Question: I am using the eclipse helper for Java EE development.
I am developing a Struts web application.
In a JSP page I use code like this
'''
<script type="text/javascript" src="<%out.print(getServletContext().getContextPath());%>/js/jquery.js"></script>
<link rel="stylesheet" href="<%out.print(getServletContext().getContextPath());%>/css/home.css" />
'''
When I run my server this page works correctly. However, Eclipse shows an error on 'getServletContext()'
> The method getServletContext() is undefined for the type
__2F_Compiler_2F_WebContent_2F_pages_2F_home_2E_jsp
Here's a screenshot:

Because the page works correctly, I'd like to hide this error in Eclipse. How can I do that?
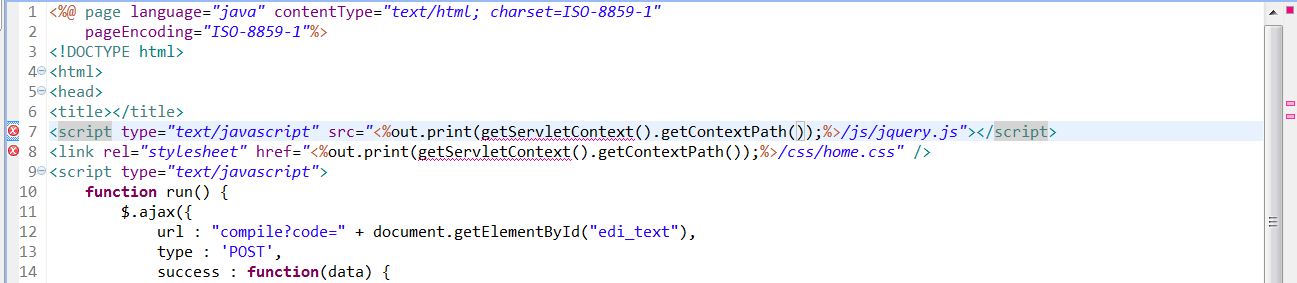
Answer: I can't speak for Eclipse's mistake, but in this specific case, you should be using the implicit JSP scriptlet variable 'application' and not be using 'HttpServlet'-inherited methods.
'''
<script type="text/javascript" src="<%out.print(application.getContextPath());%>/js/jquery.js"></script>
<link rel="stylesheet" href="<%out.print(application.getContextPath());%>/css/home.css" />
'''
---
to the concrete problem, this is a 90's way of writing JSPs which is <URL> since JSP 2.0 which was released more than a decade ago. Are you sure you're reading up to date resources while learning JSP? You should be using EL expressions instead.
'''
<script type="text/javascript" src="${pageContext.request.contextPath}/js/jquery.js"></script>
<link rel="stylesheet" href="${pageContext.request.contextPath}/css/home.css" />
'''
Or, via '<c:set>' to save the boilerplate:
'''
<c:set var="root" value="${pageContext.request.contextPath}" />
...
<script type="text/javascript" src="${root}/js/jquery.js"></script>
<link rel="stylesheet" href="${root}/css/home.css" />
'''
### See also:
- <URL>